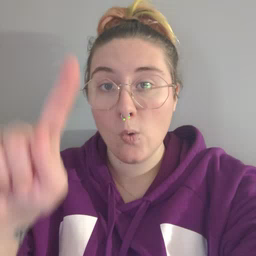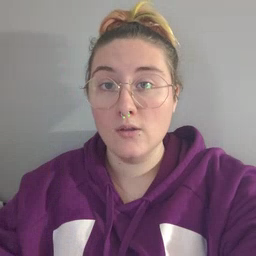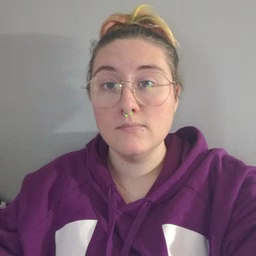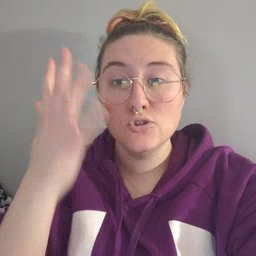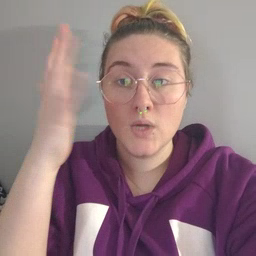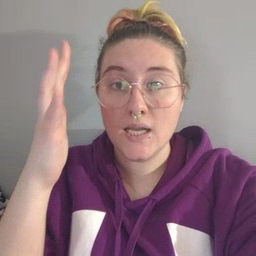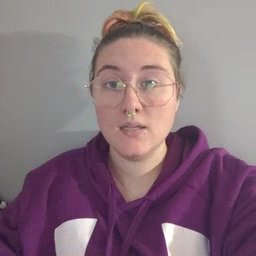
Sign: tree